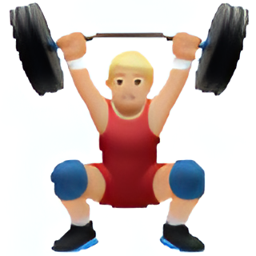
Name: weight lifter
Emoji: 🏋🏼
Group: People & Body
Sub-group: person-sport